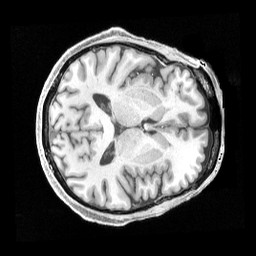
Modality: T1w
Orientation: axial
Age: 72
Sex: male
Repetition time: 2.4 s
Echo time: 0.00222 s